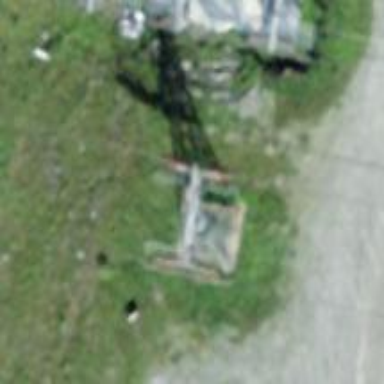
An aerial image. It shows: Pylon for aerialway.